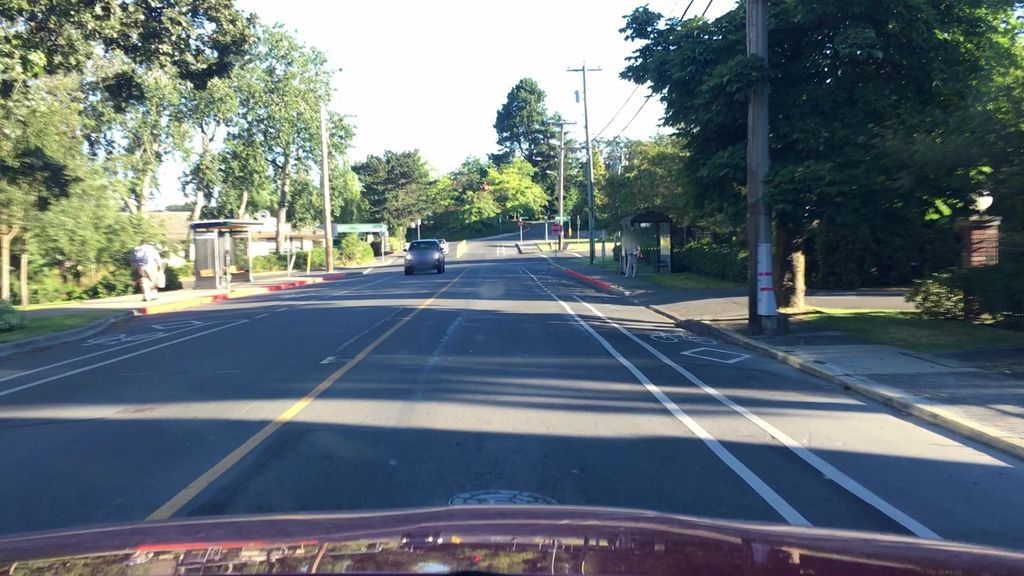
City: victoria